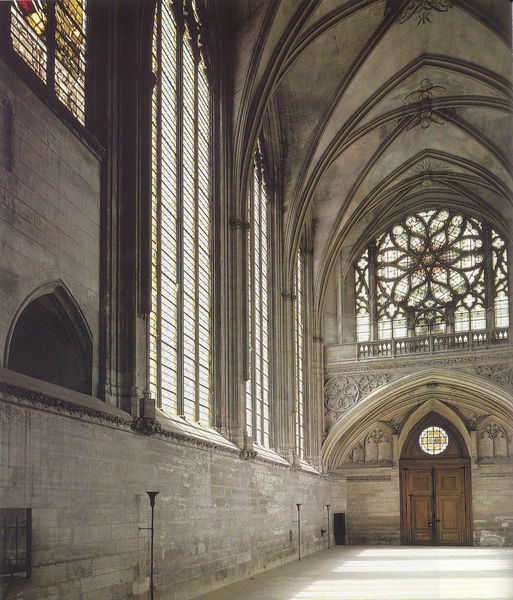
Titel: Vincennes, Schloßkapelle; Inneres, Fensterrose und Wölbung
Künstler: Raymond du Temple
Standort: Paris
Institution: Vincennes, Schloßkapelle
Schlagwörter: blau, dunkel, gott, himmel, weiß, gelb, grün, blume, blumen, braun, bunt, fenster, frankreich, glas, grau, hell, holz, licht, paris, pfeiler, raum, schwarz, säule, säulen, tür, gebäude, rose, rot, ornament, wand, architektur, stein, steine, weit, innenraum, kirche, sonne, boden, decke, innen, gotik, scheitel, kreis, rund, balkon, relief, farbig, schiff, bogen, fußboden, leer, sonnenlicht, mauer, tag, empore, figuren, church, spitz, france, gris, marron, ornamente, innenansicht, transparent, hoch, tor, halle, foto, fotografie, bögen, eingang, gang, interieur, nische, gewölbe, rundfenster, torbogen, balustrade, dom, mauerwerk, rippen, loch, blanc, hauptschiff, kathedrale, portal, schlussstein, kerzenleuchter, kreuzrippe, kreuzrippen, kreuzrippengewölbe, pforte, buntglas, dienst, dienste, glasmalerei, gotisch, kreuzgewölbe, kreuzgratgewölbe, rosette, schlusssteine, seitenschiff, spitzbogen, spitzbögen, mittelalter, abbey, basis, fenetre, westen, gothik, bois, streben, durchbrochen, sakral, pass, grat, verglast, strebe, lanzettfenster, masswerk, bund, basilika, lumiere, pierre, gewölbt, lisenen, colonne, verre, holztür, gemauert, hallenkirche, fensterrose, architecture, arc, arche, colonnes, porte, rippe, neugotik, cathedrale, kirchenfenster, vierpaß, fackeln, stabwerk, chapelle, eglise, gothique, gratgewölbe, photographie, gotok, lanzette, basilique, gurtbogen, gurtbögen, vitrail, nue, balcon, sculpture, schlusstein, voute, buntglasfenster, deckengewölbe, durchlichtet, fensterose, kreuzripp, lichtsschein, masswer, maßwerg, maßwerkfenster, oculu, querarm, rheims, rosace, schneuz, sechsteiliges gewölbe, flamboyant, fenêtres, portail, pilastres, photo, religion, roman, vide, chandelier, fentser, espace, murs, catholique, saints, arcs, nef, hauteur, ogive, foto architektur, grand, vitraux, ogives, voutes, arce brisé, arc brisé, croisé d'ogive, strbe, krichenfenster, baies, chandeliers, détails, candelabres, clef de voute, vitreaux, romane, linteau, liteau, cles, westminster, églie, clé de voute, clés de voûtes